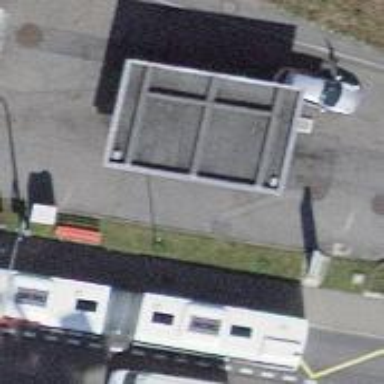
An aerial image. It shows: Fuel station.